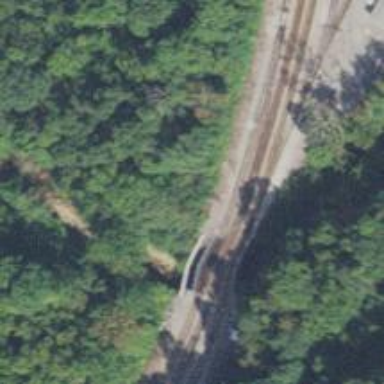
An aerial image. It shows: Bridge over railway line.